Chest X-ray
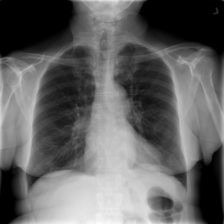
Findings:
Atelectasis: negative
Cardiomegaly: negative
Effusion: negative
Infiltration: negative
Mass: negative
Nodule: negative
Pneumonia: negative
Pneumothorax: negative
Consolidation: negative
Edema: negative
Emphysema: negative
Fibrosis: negative
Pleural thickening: negative
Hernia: negative